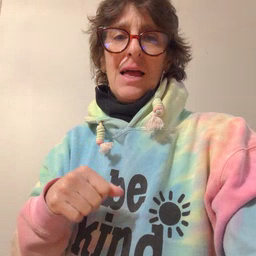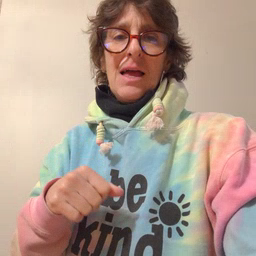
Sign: make